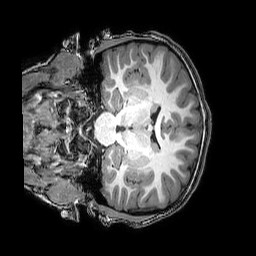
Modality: T1w
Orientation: coronal
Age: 5
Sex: female
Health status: healthy